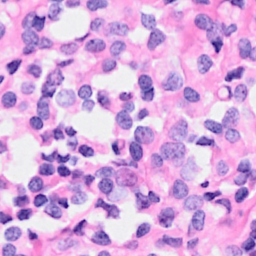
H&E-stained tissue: Breast